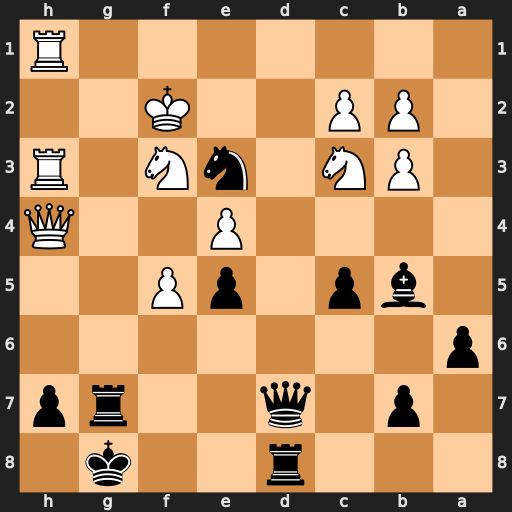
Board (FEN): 3r2k1/1p1q2rp/p7/1bp1pP2/4P2Q/1PN1nN1R/1PP2K2/7R
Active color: b
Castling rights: -
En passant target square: -
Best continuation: Rg2+ Kxe3 Qd3+ cxd3 Rxd3#